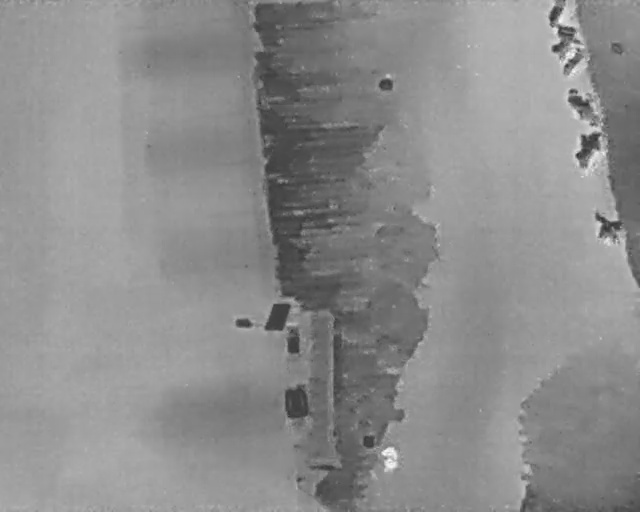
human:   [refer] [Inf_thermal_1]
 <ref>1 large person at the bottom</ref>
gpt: <box>[[58, 87, 63, 91, 2]]</box>

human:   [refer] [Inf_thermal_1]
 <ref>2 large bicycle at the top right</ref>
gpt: <box>[[88, 26, 95, 32, 25], [87, 18, 94, 22, 150]]</box>